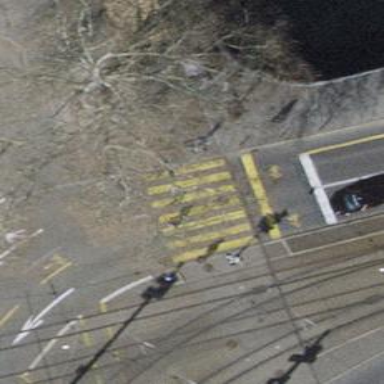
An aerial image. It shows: Zebra crossing with traffic signals.